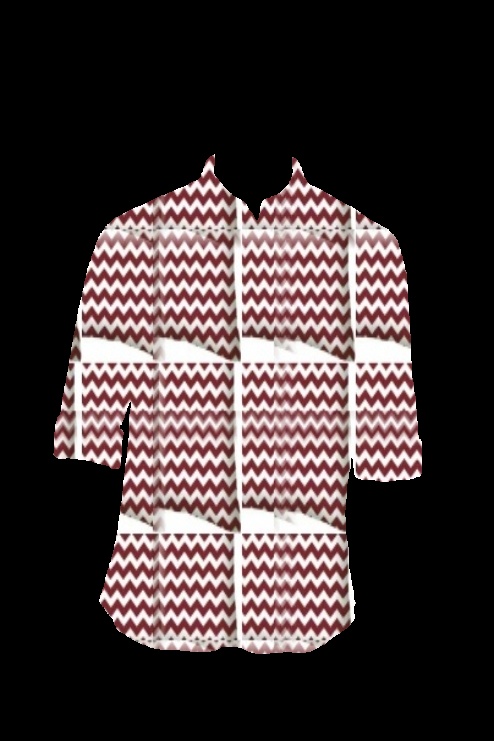
burgundy chevron tee